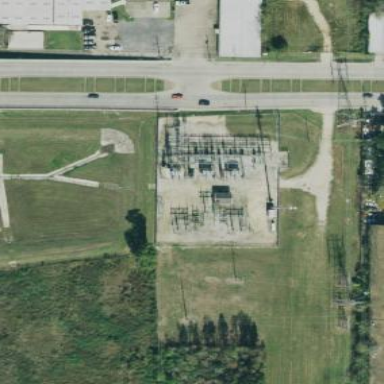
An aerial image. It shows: Outdoor distribution-level power substation enclosed by fence.